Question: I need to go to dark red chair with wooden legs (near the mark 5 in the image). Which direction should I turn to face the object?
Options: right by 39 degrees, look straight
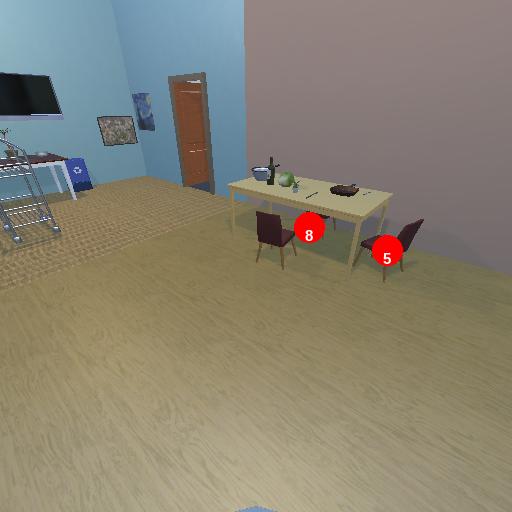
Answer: right by 39 degrees